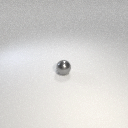
small gray metal sphere